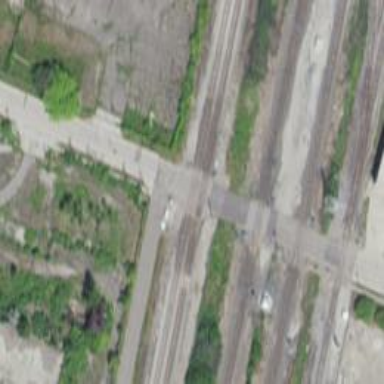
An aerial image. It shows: Level crossing with lights and saltire.